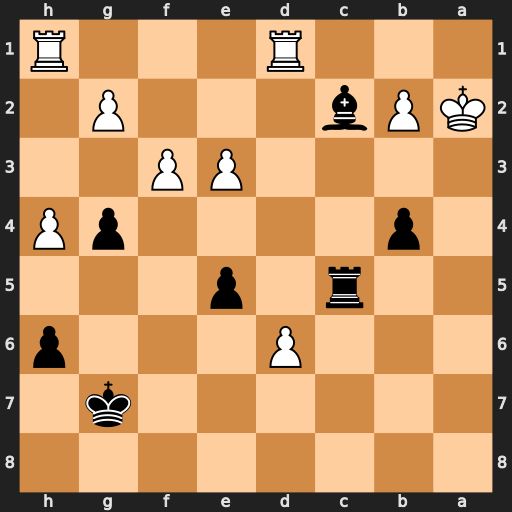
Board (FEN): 8/6k1/3P3p/2r1p3/1p4pP/4PP2/KPb3P1/3R3R
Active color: b
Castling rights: -
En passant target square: -
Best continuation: Ra5#